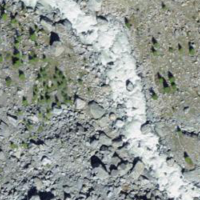
EUNIS habitat code: 48
Species observed at this site:
Achillea erba-rotta